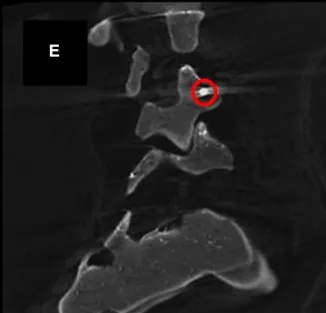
Oblique lateral. Views. Canula tip placement (red circles) is ideally centrally located within the vertebral body on AP imaging and between 30% and 50% of the anterior-to-posterior length of the vertebral body from the posterior wall on lateral view.
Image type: radiology (ct)